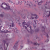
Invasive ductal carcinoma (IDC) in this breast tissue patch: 1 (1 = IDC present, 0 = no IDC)